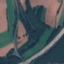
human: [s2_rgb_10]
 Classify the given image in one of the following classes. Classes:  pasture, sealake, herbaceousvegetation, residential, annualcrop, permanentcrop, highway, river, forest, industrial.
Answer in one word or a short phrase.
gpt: Highway